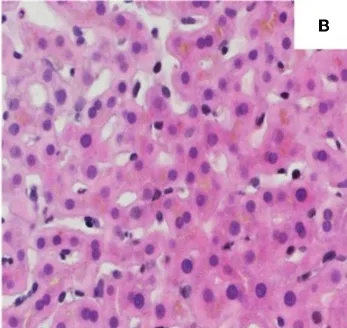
Histology of the the first . (B) Liver parenchyma with intracellular bilirubinostasis (HE, 20x).
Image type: pathology (h&e)